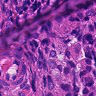
Metastatic tissue present: yes